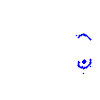
Particle: pion